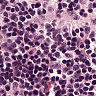
Metastatic tissue present: no